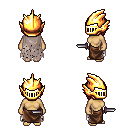
a pixel art fantasy rpg character, female body template, human, tanned skin, gray tattered cape, robe skirt, brunette pageboy hairstyle, gold helm, dagger, four views (front, back, left, right), 2x2 character sprite sheet, small pixel art, hard edges, no anti-aliasing